Aerial crown-view tile of a tropical tree (Barro Colorado Island, Panama), acquired 20250317:
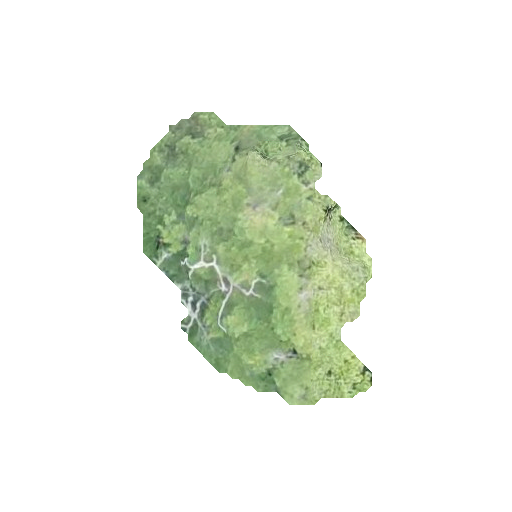
Species: Terminalia amazonia
GBIF accepted scientific name: Terminalia amazonica
Crown area: 70.564 m²